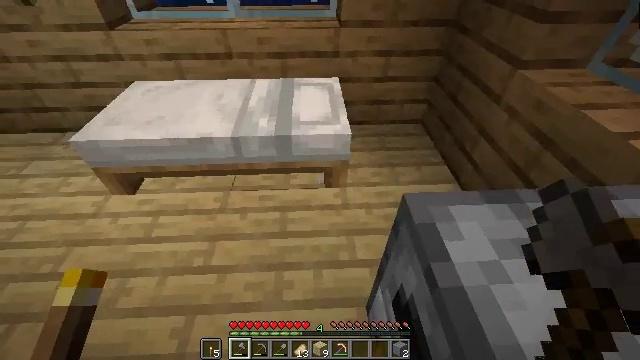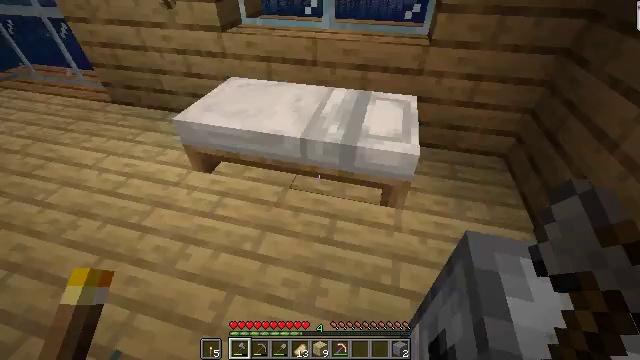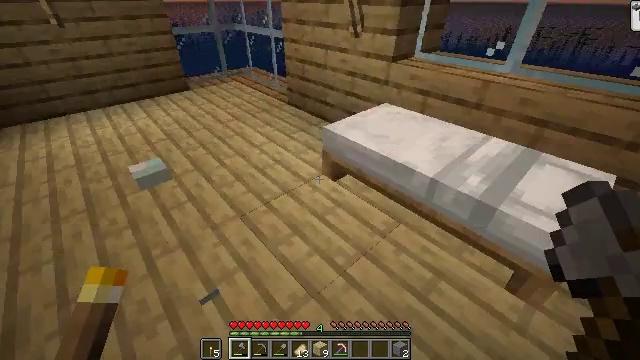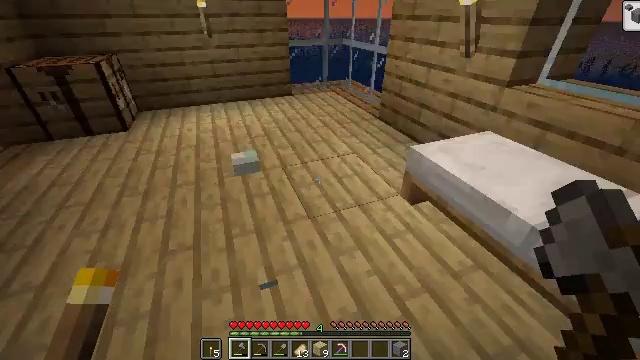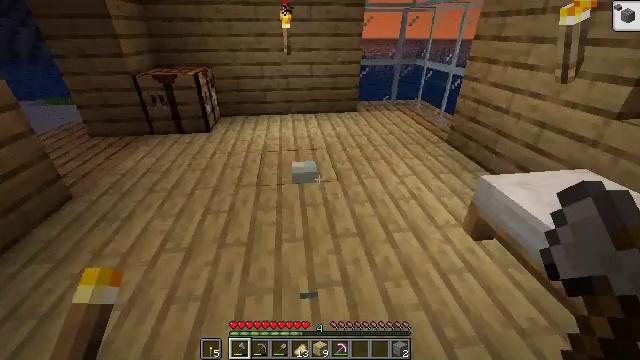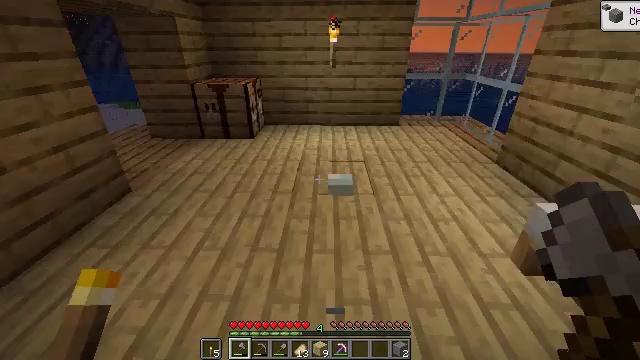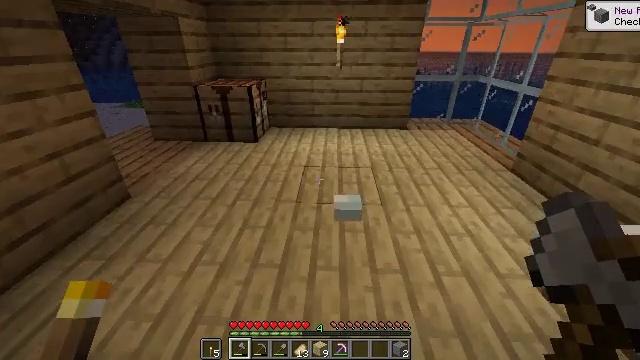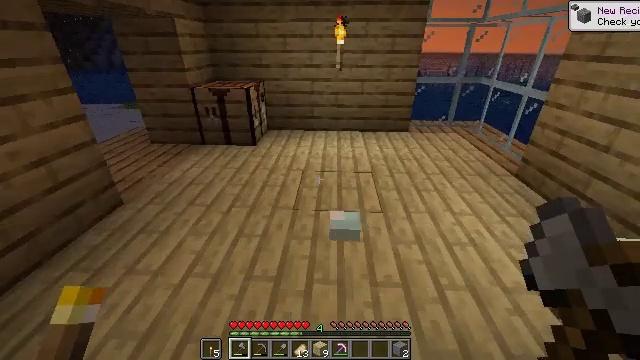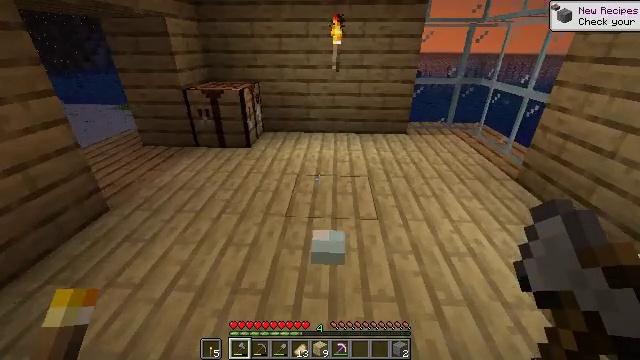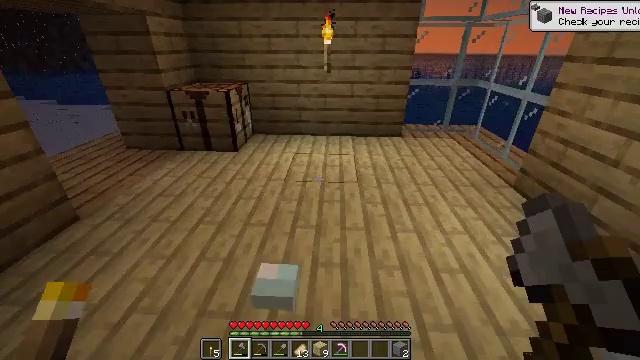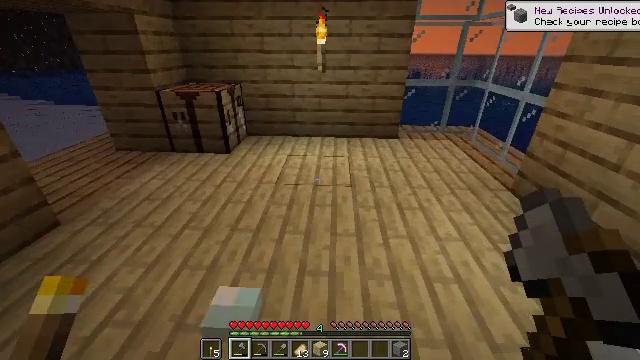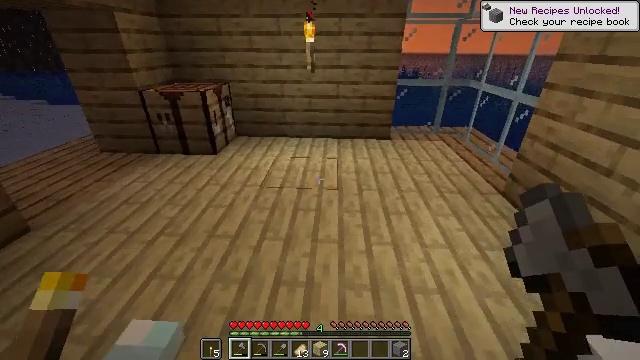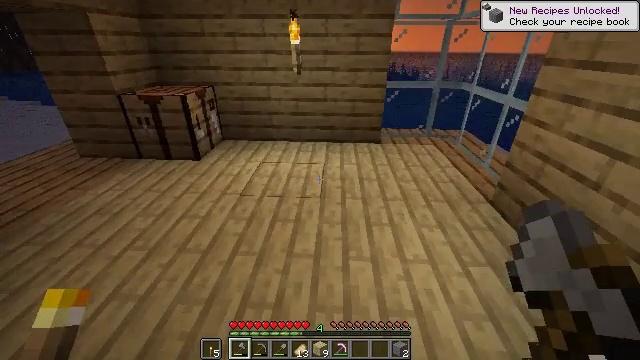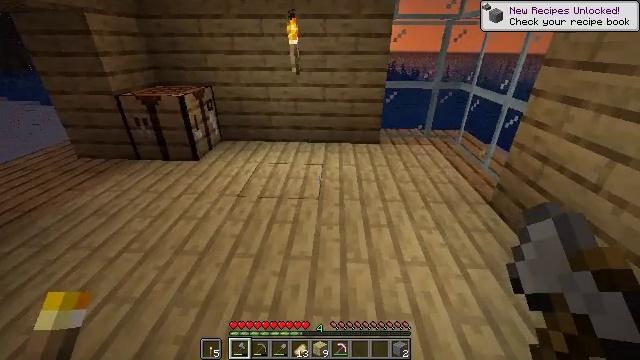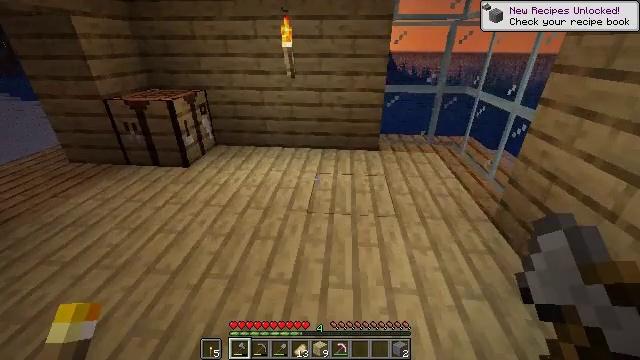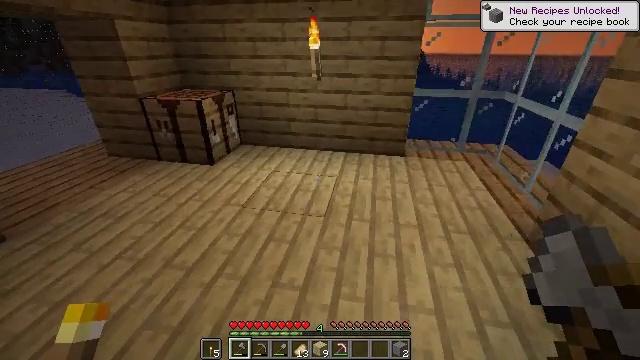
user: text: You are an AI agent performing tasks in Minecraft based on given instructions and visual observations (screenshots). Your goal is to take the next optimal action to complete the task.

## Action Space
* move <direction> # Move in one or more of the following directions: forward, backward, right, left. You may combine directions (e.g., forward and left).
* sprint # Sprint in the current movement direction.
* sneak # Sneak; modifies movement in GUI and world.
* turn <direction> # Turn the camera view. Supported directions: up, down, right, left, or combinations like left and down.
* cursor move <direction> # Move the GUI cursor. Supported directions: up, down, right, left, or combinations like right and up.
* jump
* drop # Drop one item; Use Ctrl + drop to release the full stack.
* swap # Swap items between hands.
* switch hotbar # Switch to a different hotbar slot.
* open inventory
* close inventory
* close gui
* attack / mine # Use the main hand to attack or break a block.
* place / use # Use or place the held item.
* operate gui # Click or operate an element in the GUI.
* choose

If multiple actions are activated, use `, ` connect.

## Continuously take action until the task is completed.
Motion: motion action
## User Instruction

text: Take stone and craft a stone pressure plate.
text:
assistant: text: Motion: turn left and up
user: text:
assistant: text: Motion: turn left and up
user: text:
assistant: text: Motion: turn left and up
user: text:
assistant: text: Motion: turn left and up
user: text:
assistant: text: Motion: move forward, turn left and up
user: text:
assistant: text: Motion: move forward, turn left
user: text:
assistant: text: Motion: move forward and move right
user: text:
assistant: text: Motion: move forward and move right
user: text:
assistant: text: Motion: move forward and move right
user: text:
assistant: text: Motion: move forward and move right
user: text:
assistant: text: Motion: move forward and move right
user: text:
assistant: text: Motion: move forward and move right
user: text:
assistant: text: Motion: move forward and move right
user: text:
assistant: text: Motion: move forward and move right, turn left
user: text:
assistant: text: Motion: move forward and move right, turn left
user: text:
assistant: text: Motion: move forward, turn left
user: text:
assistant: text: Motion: move forward, turn left
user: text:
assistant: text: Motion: move forward
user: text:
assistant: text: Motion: move forward, turn left
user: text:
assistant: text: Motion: move forward
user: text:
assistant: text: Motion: move forward
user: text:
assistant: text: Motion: move forward
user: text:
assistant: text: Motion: move forward, open inventory
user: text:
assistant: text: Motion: open inventory
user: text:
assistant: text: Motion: open inventory
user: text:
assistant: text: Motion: cursor move left
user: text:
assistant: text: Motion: cursor move left
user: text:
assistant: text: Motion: cursor move left
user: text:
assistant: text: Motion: cursor move left
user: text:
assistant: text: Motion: no_op